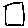
Label: square